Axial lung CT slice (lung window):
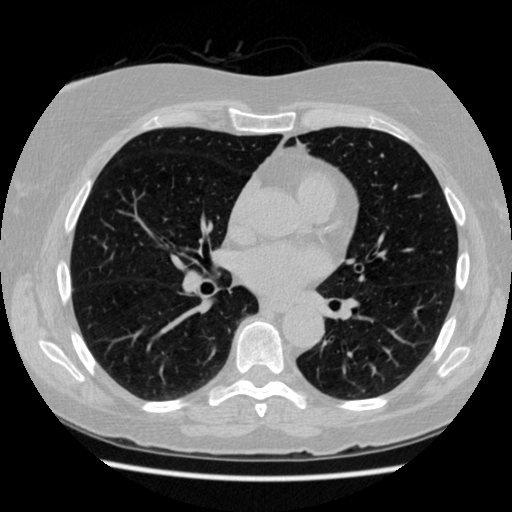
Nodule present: no